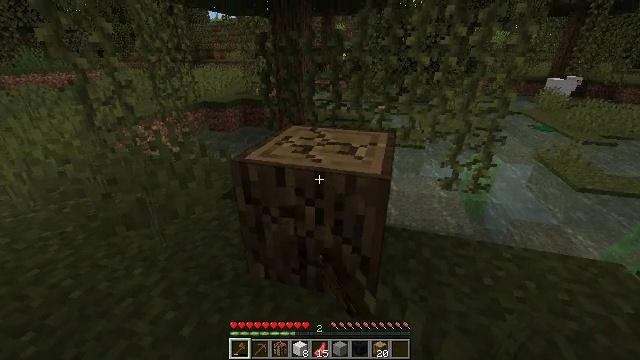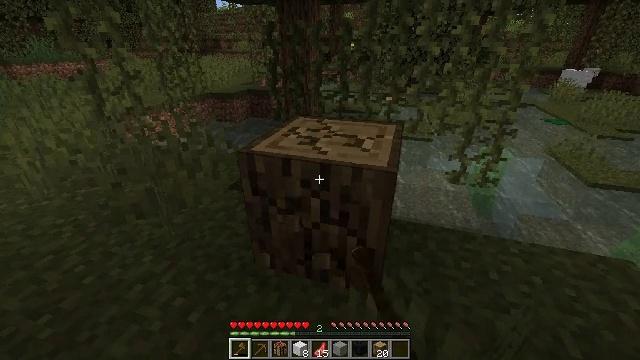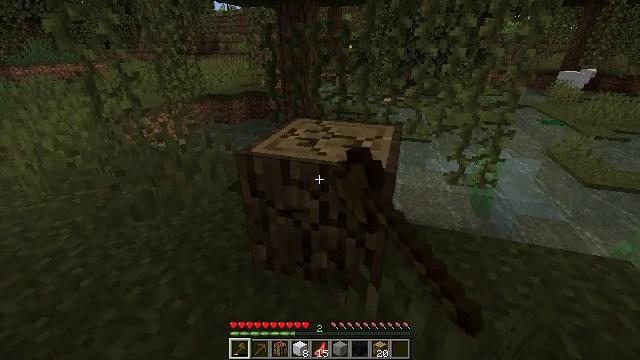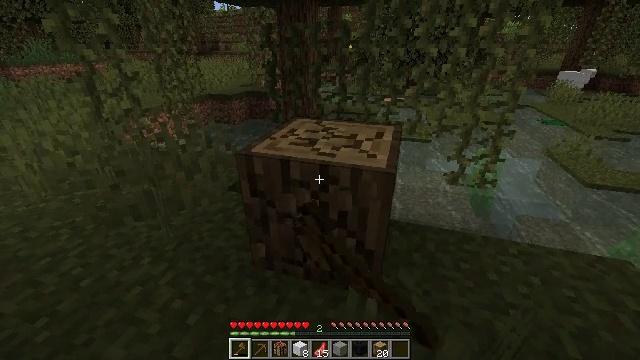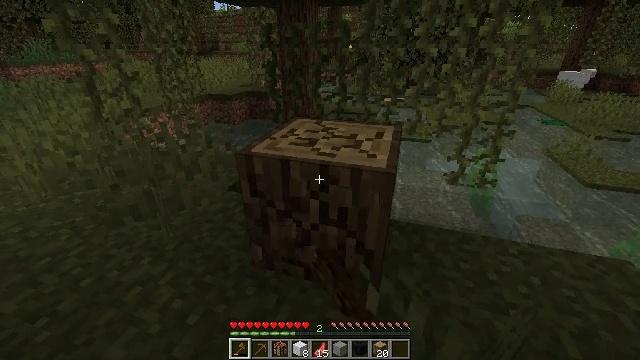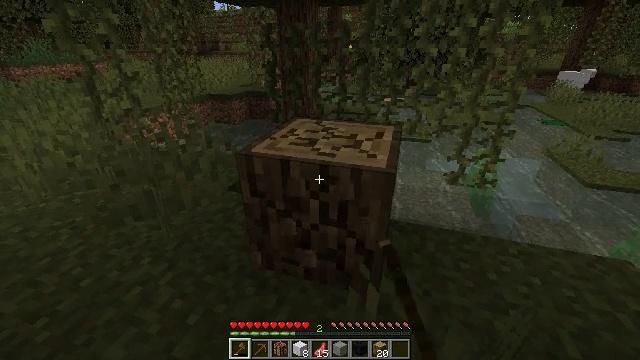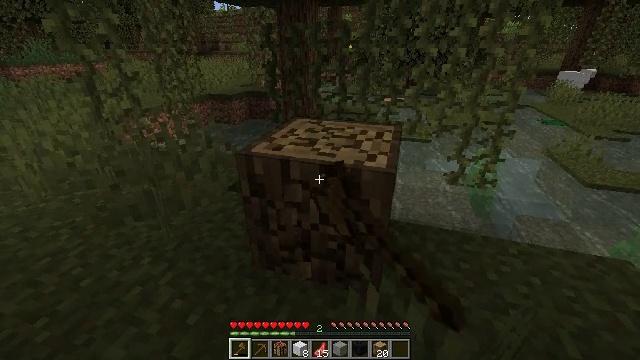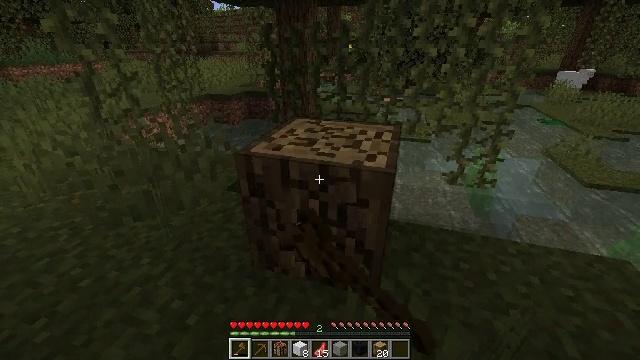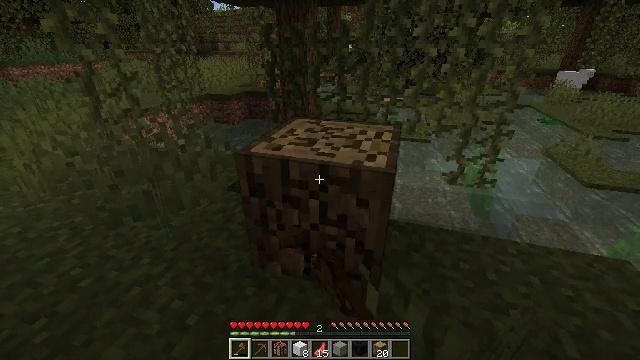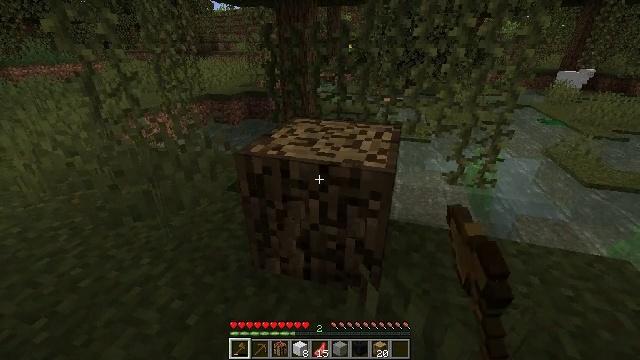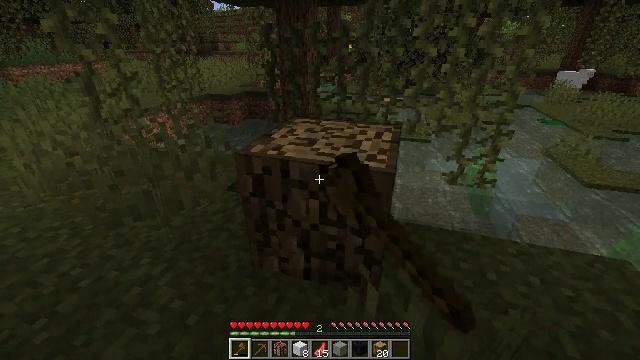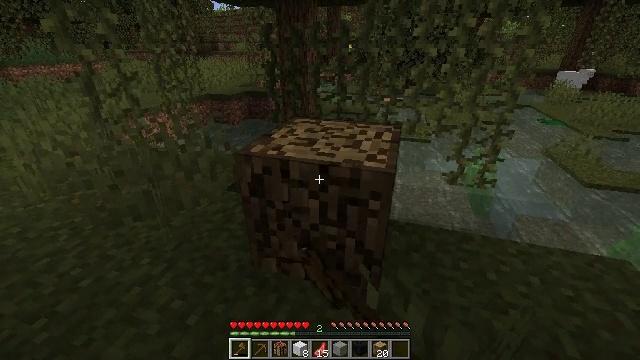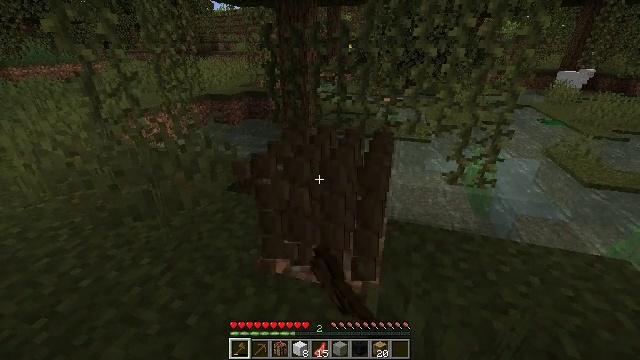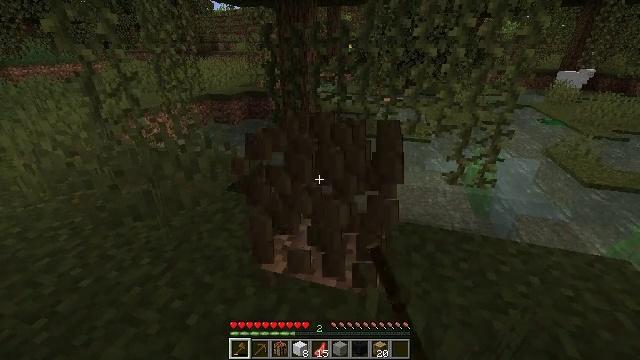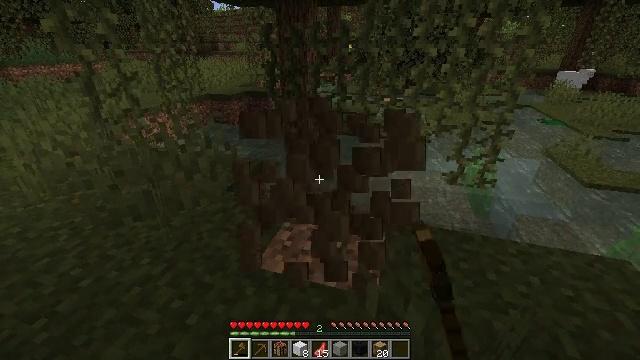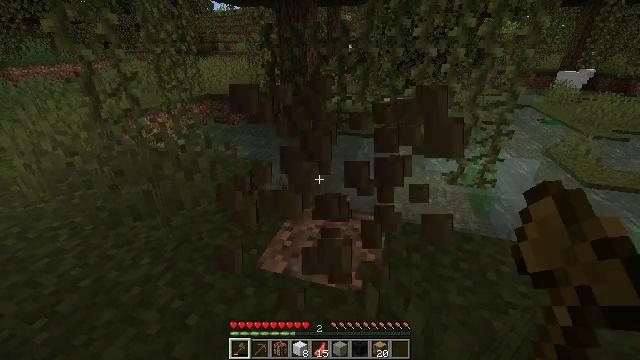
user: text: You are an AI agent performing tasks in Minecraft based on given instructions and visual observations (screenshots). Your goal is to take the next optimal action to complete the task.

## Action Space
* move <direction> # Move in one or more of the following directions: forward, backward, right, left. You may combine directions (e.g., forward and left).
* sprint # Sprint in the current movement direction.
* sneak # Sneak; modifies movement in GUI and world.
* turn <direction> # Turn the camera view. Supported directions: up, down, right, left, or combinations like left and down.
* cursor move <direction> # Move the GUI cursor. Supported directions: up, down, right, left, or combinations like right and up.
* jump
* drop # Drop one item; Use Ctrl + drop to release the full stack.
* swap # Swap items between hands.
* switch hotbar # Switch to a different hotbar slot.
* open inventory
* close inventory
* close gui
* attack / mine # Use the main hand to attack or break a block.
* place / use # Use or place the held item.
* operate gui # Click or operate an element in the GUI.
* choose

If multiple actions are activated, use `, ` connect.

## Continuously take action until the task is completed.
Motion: motion action
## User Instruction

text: Cut down the tree and harvest oak logs.
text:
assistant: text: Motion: turn left and down, attack / mine
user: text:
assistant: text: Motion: attack / mine
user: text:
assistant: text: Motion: attack / mine
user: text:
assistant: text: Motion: attack / mine
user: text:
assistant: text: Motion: attack / mine
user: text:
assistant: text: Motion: attack / mine
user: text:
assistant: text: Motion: attack / mine
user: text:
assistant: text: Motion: attack / mine
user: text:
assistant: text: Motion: attack / mine
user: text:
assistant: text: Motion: attack / mine
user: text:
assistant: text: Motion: attack / mine
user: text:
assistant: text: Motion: attack / mine
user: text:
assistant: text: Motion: attack / mine
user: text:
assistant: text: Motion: attack / mine
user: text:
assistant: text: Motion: attack / mine
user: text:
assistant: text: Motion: attack / mine
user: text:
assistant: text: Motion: attack / mine
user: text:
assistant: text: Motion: turn right, attack / mine
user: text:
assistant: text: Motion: move forward
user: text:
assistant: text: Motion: move forward
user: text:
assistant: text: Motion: move forward
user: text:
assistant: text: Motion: move forward
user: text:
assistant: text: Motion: move forward
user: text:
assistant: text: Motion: move forward, turn up
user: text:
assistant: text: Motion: move forward, turn right and up
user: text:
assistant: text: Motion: move forward, turn right and up
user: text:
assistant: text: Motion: turn left and up
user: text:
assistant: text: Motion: turn left and up
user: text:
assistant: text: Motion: turn up
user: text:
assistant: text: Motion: turn up, attack / mine